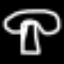
Label: mushroom